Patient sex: M
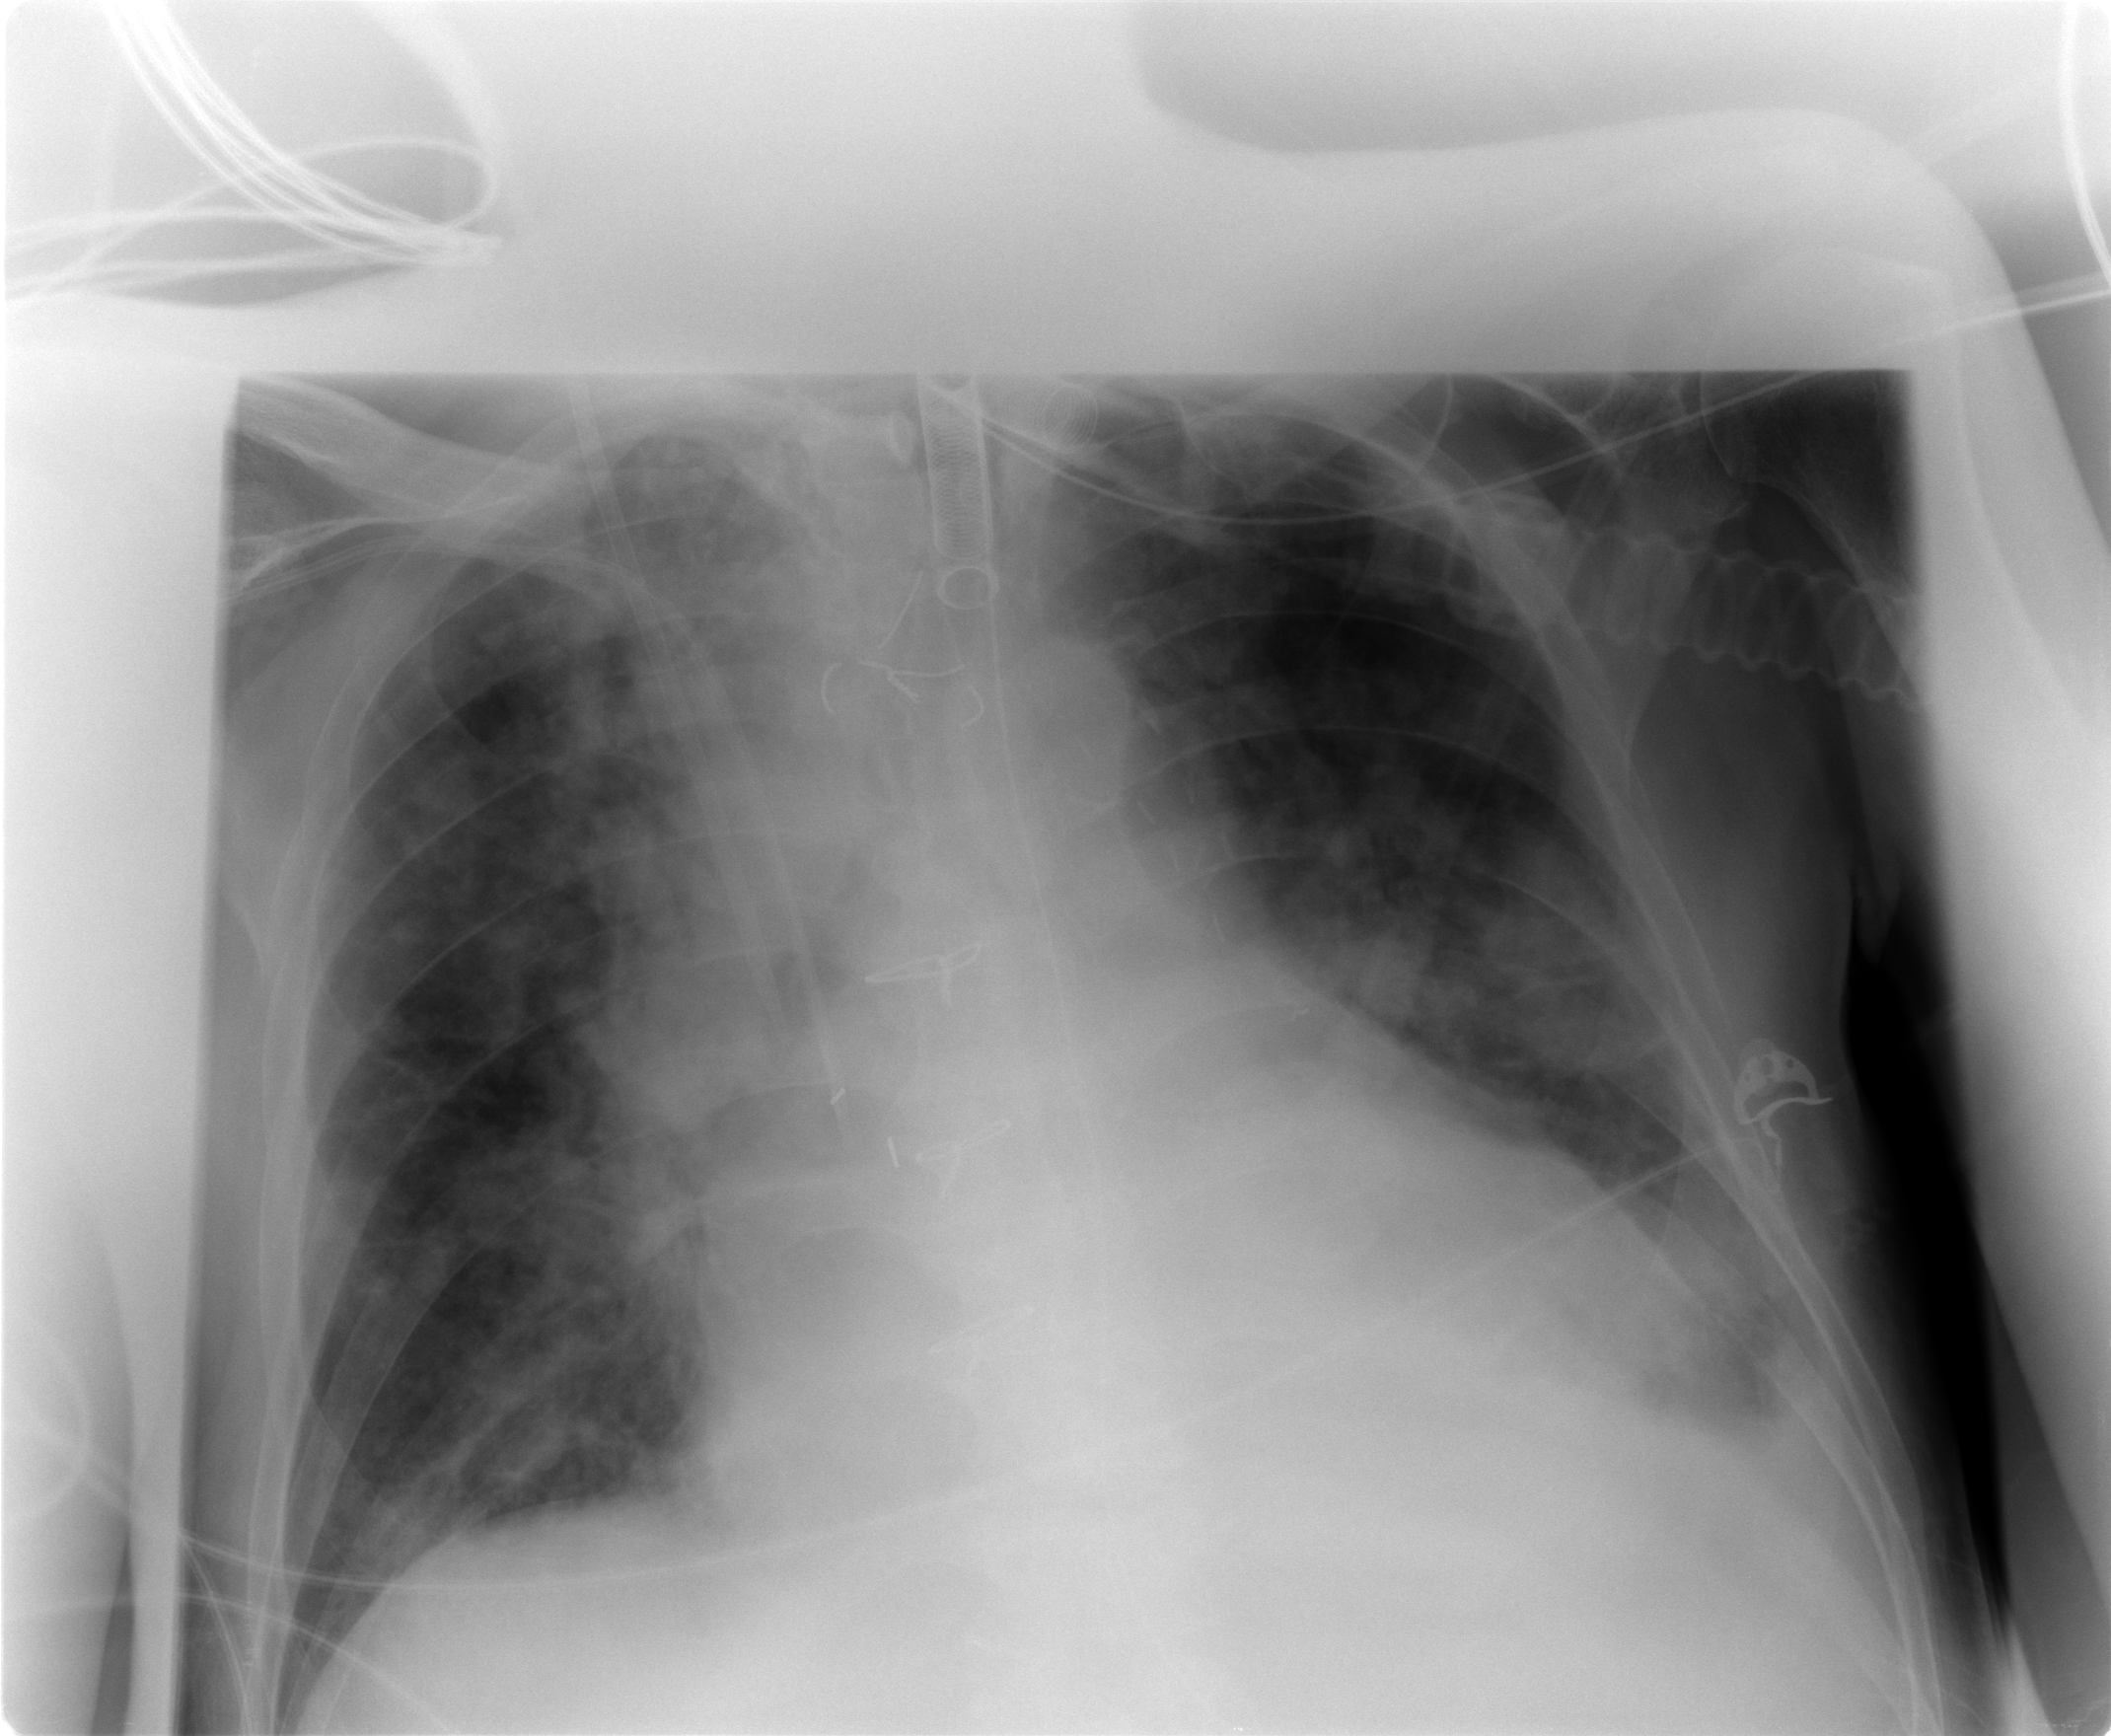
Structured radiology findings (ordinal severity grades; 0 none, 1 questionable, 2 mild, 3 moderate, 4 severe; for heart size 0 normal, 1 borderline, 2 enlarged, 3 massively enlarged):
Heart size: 2
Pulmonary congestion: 2
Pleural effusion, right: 0
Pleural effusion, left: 1
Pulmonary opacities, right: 2
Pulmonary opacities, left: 1
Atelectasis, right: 2
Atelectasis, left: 2